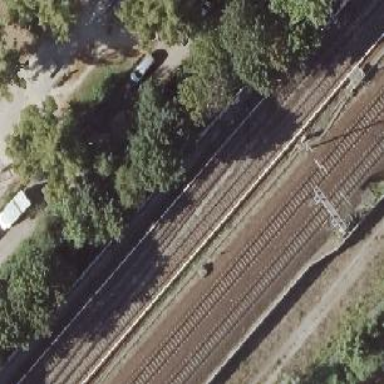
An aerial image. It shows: Railway switch with the turnout on the left side.